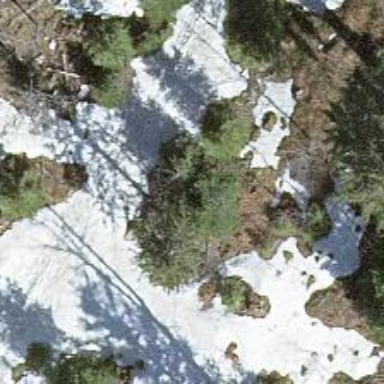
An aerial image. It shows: Backcountry nordic path for skiing.